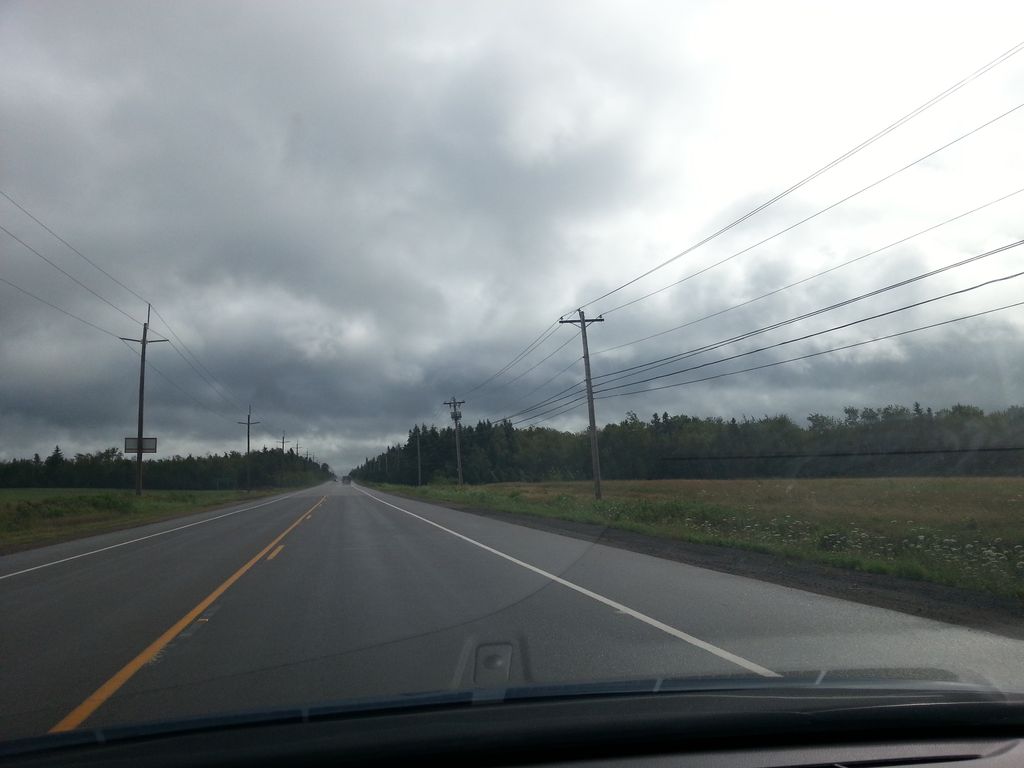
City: charlottetown